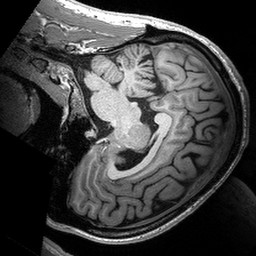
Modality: T1w
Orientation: sagittal
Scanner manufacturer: siemens
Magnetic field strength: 3 T
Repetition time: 2.53 s
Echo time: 0.00288 s